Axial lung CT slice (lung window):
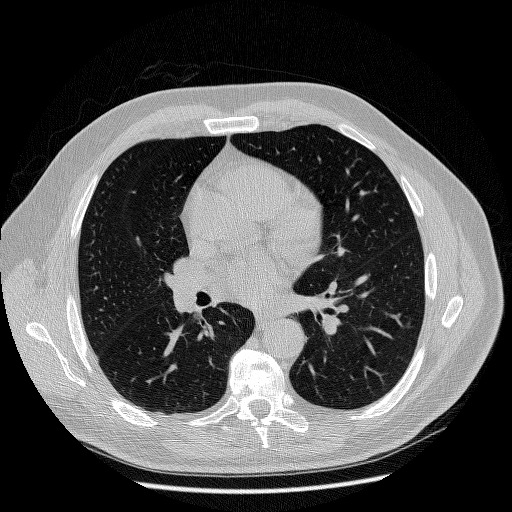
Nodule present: no